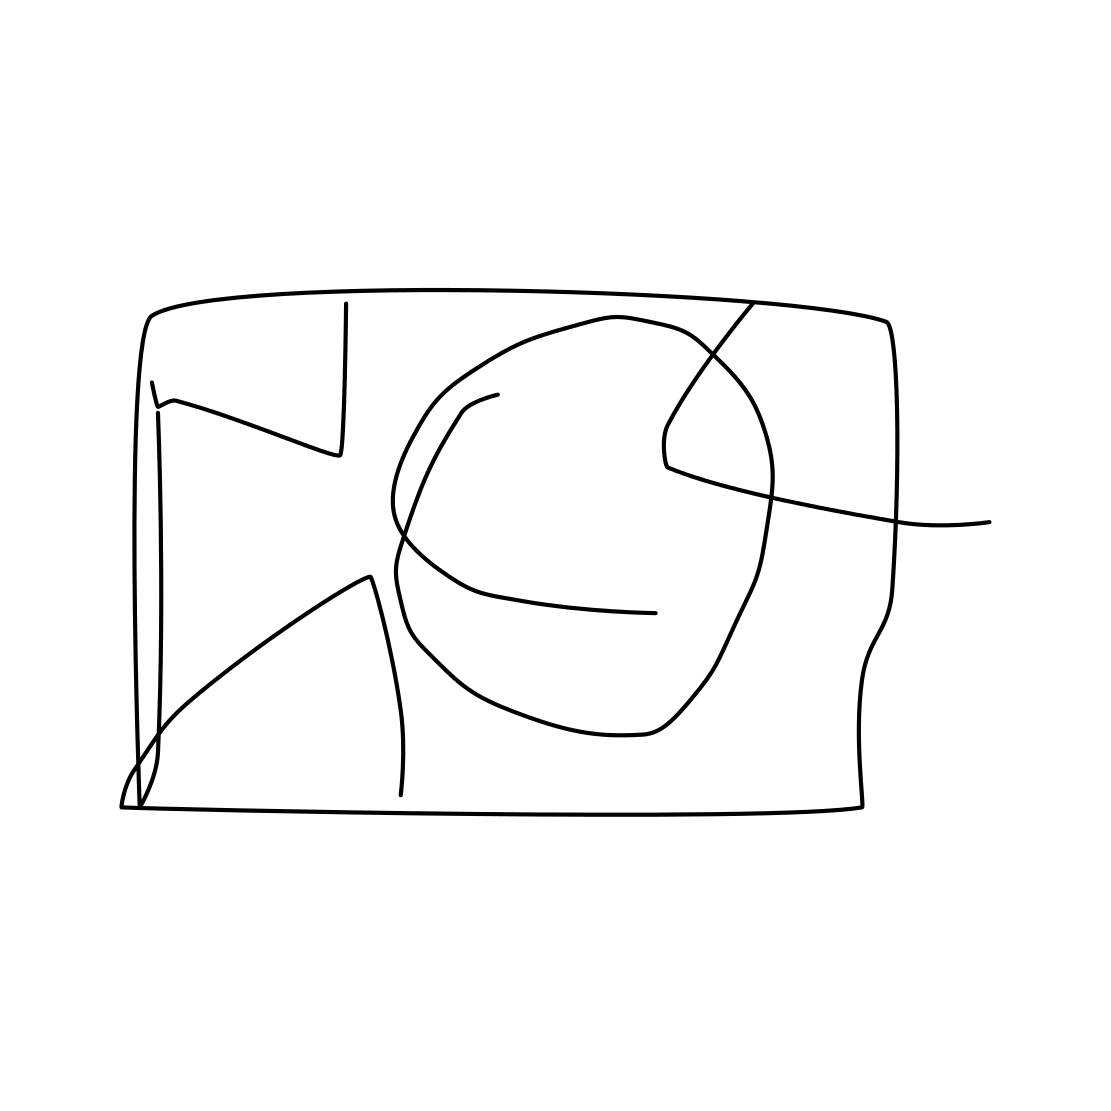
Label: camera